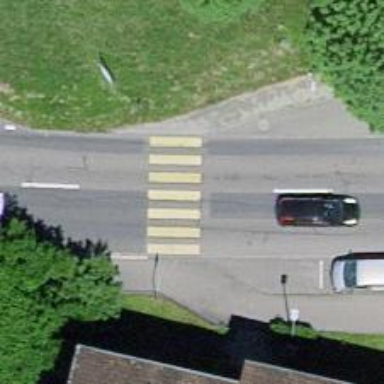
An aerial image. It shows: Crossing road.